Question: I have a list gathered from a text file, 'f', named 'fList'. I want to print each item in list separately on a new line and I used the following.
'''
f.seek(0)
fList = f.readlines()
items = fList[::2] #Every other value
print("
Catalogue Items:
")
print(*items)
'''
When printing in the console, the first item always has a weird spacing. Image of output in console
The first item always does not follow the spacing of the rest when printed.
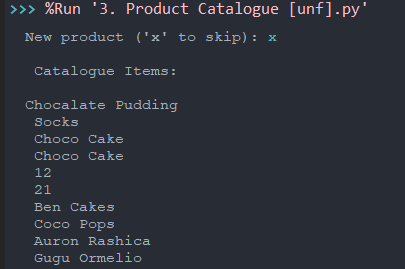
Answer: Your text appears to include carriage return characters.
Printing '*items' only adds the spaces elements, not the carriage returns, or a space before the first item.
Assuming you want those carriage returns, just add a space to the print statement (to add a space before the first element too), or use 'join' to avoid adding the spaces between elements.
'''
print(''.join(items)) # no spaces
'''
Or...
'''
print('', *items) # consistent single spaces
'''
Or...
'''
print(' ', ' '.join(items)) # consist double spaces
'''